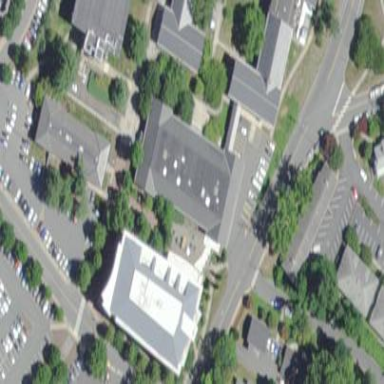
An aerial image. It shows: Building with mansard roof design.